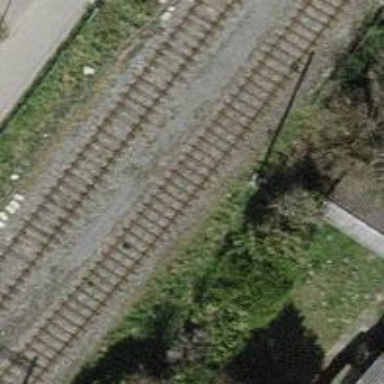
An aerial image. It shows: Railway signal.